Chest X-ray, PA view. Patient: 31 years old, sex F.
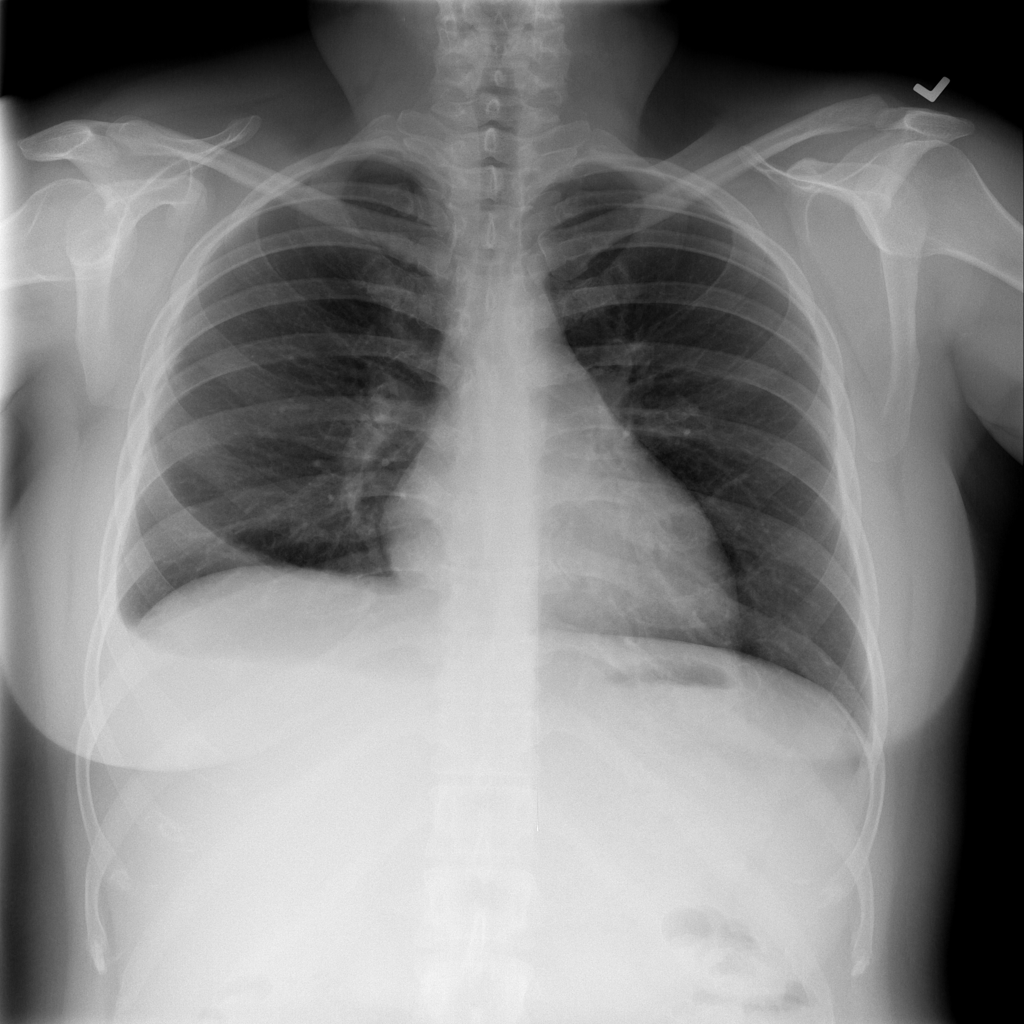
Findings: No Finding